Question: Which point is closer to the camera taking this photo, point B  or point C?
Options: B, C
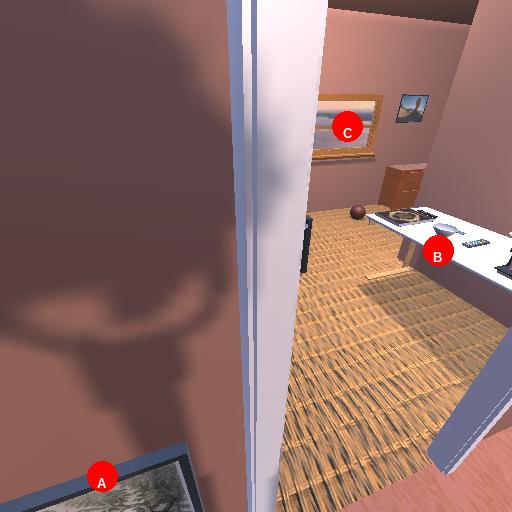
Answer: B